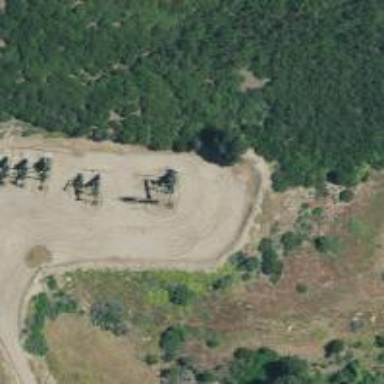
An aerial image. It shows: Petroleum well.